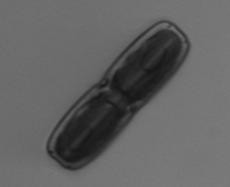
Label: Ephemera